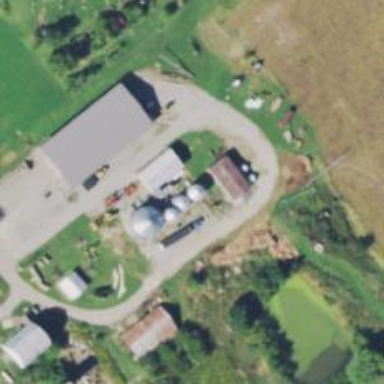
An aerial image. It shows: Silo.